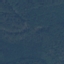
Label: Forest